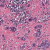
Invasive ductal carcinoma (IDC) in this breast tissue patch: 1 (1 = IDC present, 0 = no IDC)